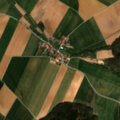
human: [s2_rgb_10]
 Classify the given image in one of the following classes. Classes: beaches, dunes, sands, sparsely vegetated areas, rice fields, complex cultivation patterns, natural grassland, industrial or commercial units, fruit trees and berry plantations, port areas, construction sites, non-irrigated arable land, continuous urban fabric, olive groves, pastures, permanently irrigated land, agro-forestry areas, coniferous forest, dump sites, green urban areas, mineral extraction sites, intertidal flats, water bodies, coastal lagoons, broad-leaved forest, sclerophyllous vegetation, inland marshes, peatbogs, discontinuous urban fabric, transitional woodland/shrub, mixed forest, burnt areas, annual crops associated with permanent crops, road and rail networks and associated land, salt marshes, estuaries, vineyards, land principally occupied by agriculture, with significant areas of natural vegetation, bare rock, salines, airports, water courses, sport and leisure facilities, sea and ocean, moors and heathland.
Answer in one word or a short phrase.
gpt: non-irrigated arable land, land principally occupied by agriculture, with significant areas of natural vegetation, coniferous forest